Question: I am very new to Python and learning about GUI programs.
Two things:
1. I would like the questions to show up as a list (the second question and its answer box directly under the first), but I am not sure of all the positioning functions.
2. Also, I would like to change the name at top of the window to say MPG Calculator (currently it says "tk").
Here is the code (below) and output photo that deals with this part of the program

'''
import tkinter
from tkinter import messagebox
class milesPerGallon:
def __init__(self):
# Make main window
self.main_window = tkinter.Tk()
# make frames
self.top_frame = tkinter.Frame(self.main_window)
self.bottom_frame = tkinter.Frame(self.main_window)
# Make top widgets using .top_frame function
self.prompt_label = tkinter.Label(self.top_frame, text='How many gallons does the car hold? ')
self.gallons_entry = tkinter.Entry(self.top_frame, width=10)
self.prompt_label2 = tkinter.Label(self.top_frame, text='
In miles, how far can it go on a full tank? ')
self.miles_entry = tkinter.Entry(self.top_frame, width=10)
# Pack top widgets
self.prompt_label.pack(side='left')
self.gallons_entry.pack(side='left')
self.prompt_label2.pack(side='left')
self.miles_entry.pack(side='left')
# Make bottom wigdets using .bottom_frame function
self.calc_button = tkinter.Button(self.bottom_frame, text='Calculate', command=self.convert)
self.quit_button = tkinter.Button(self.bottom_frame, text='Quit', command=self.main_window.destroy)
# Pack buttons
self.calc_button.pack(side='left')
self.quit_button.pack(side='left')
# Pack frames
self.top_frame.pack()
self.bottom_frame.pack()
# Call Tkinter main loop.
tkinter.mainloop()
'''
Thanks for checking out my question; I appreciate your help!
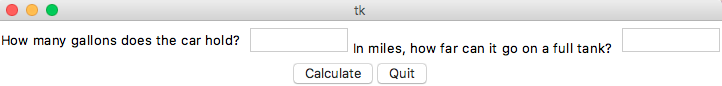
Answer: try this :
'''
self.main_window.title("MPG Calculator")
'''
by adding the '.title' command you can change the name of a page.
I couldn't test your GUI so perhaps its a different page that has to be changed but it works via the same principe.
since I couldn't test your GUI I haven't got a solution for your other problem.